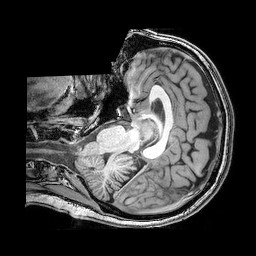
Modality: T1w
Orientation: axial
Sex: male
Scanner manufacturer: philips
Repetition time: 0.00812 s
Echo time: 0.00371 s